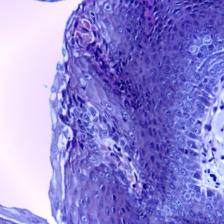
Diagnosis: Normal